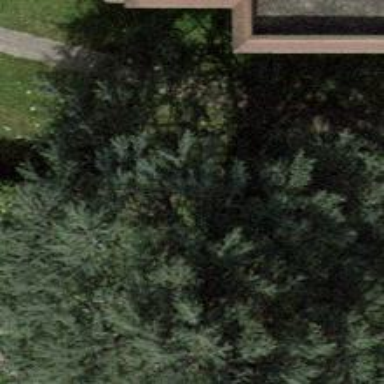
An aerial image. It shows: Evergreen needle-leaved tree.